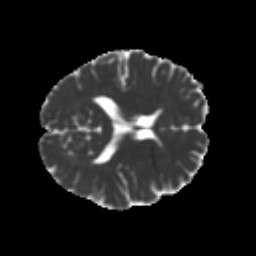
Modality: MD
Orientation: axial
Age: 32
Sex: female
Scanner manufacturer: ge
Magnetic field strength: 3 T
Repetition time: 7.8 s
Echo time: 0.0606 s